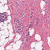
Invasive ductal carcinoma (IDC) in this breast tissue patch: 0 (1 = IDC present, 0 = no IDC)